Question: I'm implementing real time game center into my game and I have problem with presenting 'GKMatchmakerViewController'. Here is my situation:
1. There is HomeViewController in which I'm presenting GameViewController with next code: GameViewController *gameViewController = [[GameViewController alloc] initWithNibName:@"GameViewController" bundle:nil];
gameViewController.delegate = self;
[self presentViewController:gameViewController animated:NO completion:nil];
2. Then in GameViewController I include GCHelper and call to game center to start match: -(void)viewDidAppear:(BOOL)animated
{
[super viewDidAppear:animated];
[[GCHelper sharedInstance] authenticateLocalUser];
[[GCHelper sharedInstance] findMatchWithMinPlayers:2 maxPlayers:2 viewController:self delegate:(id)self];
}
And problem is that that small alert from game center that I'm back again is showed:

but big window of game center is not shown. I'm sure that problem is in that that I'm presenting 'GameViewController'.
How can I solve this?
When I try to call Game Center in HomeViewConroller, everything works perfect.
I tried in GCHelper instead:
'''
[presentingViewController presentViewController:mmvc animated:YES completion:nil];
'''
use:
'''
AppDelegate * appdelegate = (AppDelegate *) [UIApplication sharedApplication].delegate;
[appdelegate.homeViewController presentViewController:mmvc animated:YES completion:nil];
'''
but then I get error:
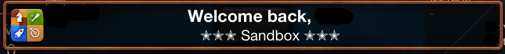
Answer: The problem was
I should remove dismissViewController and than everything was okay.
'''
//[presentingViewController dismissViewControllerAnimated:NO completion:nil]; // that I removed
GKMatchRequest *request = [[[GKMatchRequest alloc] init] autorelease];
request.minPlayers = minPlayers;
request.maxPlayers = maxPlayers;
request.playersToInvite = pendingPlayersToInvite;
GKMatchmakerViewController *mmvc = [[[GKMatchmakerViewController alloc] initWithMatchRequest:request] autorelease];
mmvc.matchmakerDelegate = self;
[presentingViewController presentViewController:mmvc animated:YES completion:nil];
self.pendingInvite = nil;
self.pendingPlayersToInvite = nil;
'''